Field crop: tomato
Growth stage: 1
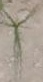
Species: cyperus